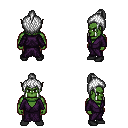
a pixel art fantasy rpg character, male body template, orc, green skin, purple robe, gold greaves, white short topknot hairstyle, black shoes, four views (front, back, left, right), 2x2 character sprite sheet, small pixel art, hard edges, no anti-aliasing